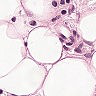
Metastatic tissue present: yes